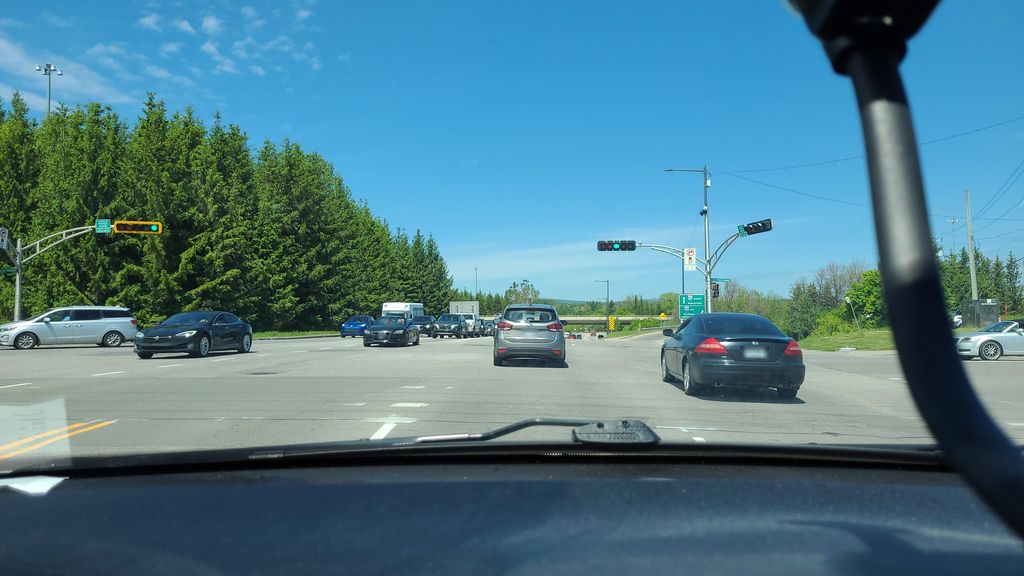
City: quebec_city